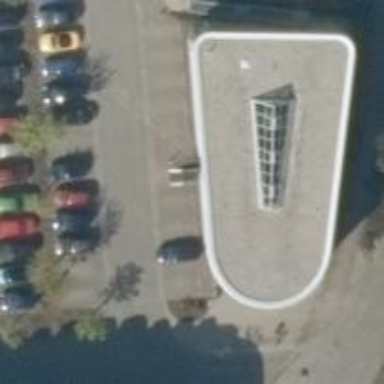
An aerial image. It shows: Public building.